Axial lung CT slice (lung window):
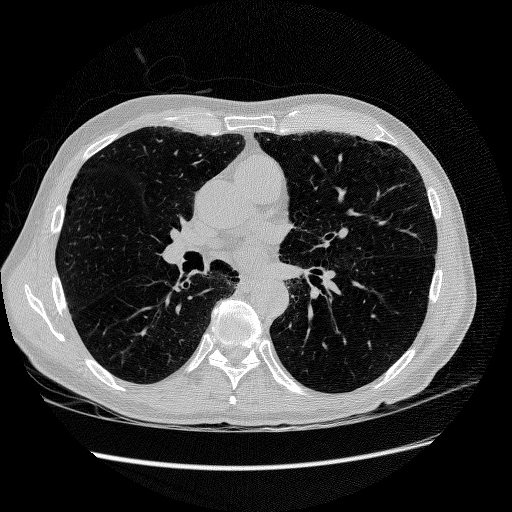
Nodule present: no